Question: I need to create a view called phonelist which list each player, their guardians, the guardians phone number and the team they play in. How would I code this. All the information you need you should find below:

These are my tables:
'''
CREATE TABLE Person
(
personID INT NOT NULL,
name VARCHAR(50),
address VARCHAR(70),
phone VARCHAR(15),
email VARCHAR(30),
year INT,
PRIMARY KEY (personID)
);
CREATE TABLE Player
(
personID INT NOT NULL,
dateOfBirth DATE,
school VARCHAR(30),
PRIMARY KEY (personID),
FOREIGN KEY (personID) REFERENCES Person (personID)
);
CREATE TABLE Team
(
teamID INT NOT NULL,
tName VARCHAR(70),
ageRange VARCHAR(30),
PRIMARY KEY (teamID)
);
CREATE TABLE Coach
(
personID INT NOT NULL,
dateBeganCoaching DATE,
PRIMARY KEY (personID),
FOREIGN KEY (personID) REFERENCES Person (personID)
);
CREATE TABLE coachTeam
(
personID INT NOT NULL,
teamID INT NOT NULL,
PRIMARY KEY (personID, teamID),
FOREIGN KEY (personID) REFERENCES Coach (personID),
FOREIGN KEY (teamID) REFERENCES Team (teamID)
);
CREATE TABLE playerTeam
(
personID INT NOT NULL,
teamID INT NOT NULL,
PRIMARY KEY (personID, teamID),
FOREIGN KEY (personID) REFERENCES Player (personID),
FOREIGN KEY (teamID) REFERENCES Team (teamID)
);
CREATE TABLE Guardian
(
parentID INT NOT NULL,
childID INT NOT NULL,
PRIMARY KEY (parentID, childID),
FOREIGN KEY (parentID) REFERENCES Person (personID),
FOREIGN KEY (childID) REFERENCES Person (personID)
);
CREATE TABLE Qualification
(
qualificationID INT NOT NULL,
qName VARCHAR(30),
PRIMARY KEY (qualificationID)
);
CREATE TABLE coachQualification
(
qualificationID INT NOT NULL,
personID INT NOT NULL,
PRIMARY KEY (personID, qualificationID),
FOREIGN KEY (qualificationID) REFERENCES Qualification (qualificationID),
FOREIGN KEY (personID) REFERENCES Coach (personID)
);
'''
How would I do it so that I am using only the person table to reference the player, and guardians and how would I do it so that if a player had more than one guardian both guardian would be placed on the same line as opposed to creating an entire new row in the output to dispaly both guardian thanks.
I have tried the following but have gotten errors:
'''
CREATE VIEW phonelist AS
SELECT Child.name, tName, Parent.name, Parent.phone
FROM playerTeam INNER JOIN Person AS Child ON playerTeam.personID = Child.personID
INNER JOIN Team ON playerTeam.teamID = Team.teamID
INNER JOIN Person AS Parent ON Guardian.parentID = Parent.personID;
Select * FROM phonelist ORDER BY name ASC;
'''
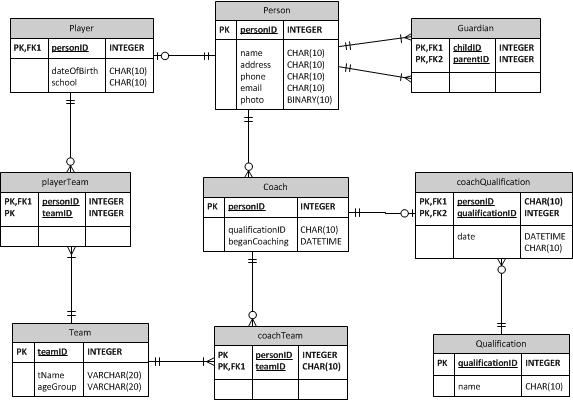
Answer: '''
Select P.ID, P.Name, P2.PersonID, P2.Name, P2.Phone, T2.tName as GuardianTeam T.tName as PersonTeam
INNER JOIN Player PL on PL.PErsonID=P.PersonID
INNER JOIN Guardian G on G.ParentID = P.PersonID
LEFT JOIN Person P2 on P2.PersonID = G.ChildID
INNER JOIN PlayerTeam PT on PT.PersonID = PL.PersonID
LEFT JOIN Player PL2 on PL2.PersonID = P2.PersonID
LEFT JOIN PlayerTeam PT2 on PT2.PersonID = PT2.PersonID
LEFT JOIN Team T2 on T2.TeamID = PT.TeamID
INNER JOIN Team T on T.TeamID = PT.TeamID
'''
Ah ok edit to remove person team...
Returns all persons who are players, their guardian name, phone and guardian team as well as any players without guardians; or instances where guardians are not part of teams, or players themselves.
'''
Select P.ID, P.Name, P2.PersonID, P2.Name, P2.Phone, T2.tName as GuardianTeam
INNER JOIN Player PL on PL.PErsonID=P.PersonID
INNER JOIN Guardian G on G.ParentID = P.PersonID
LEFT JOIN Person P2 on P2.PersonID = G.ChildID
LEFT JOIN Player PL2 on PL2.PersonID = P2.PersonID
LEFT JOIN PlayerTeam PT2 on PT2.PersonID = PT2.PersonID
LEFT JOIN Team T2 on T2.TeamID = PT.TeamID
'''